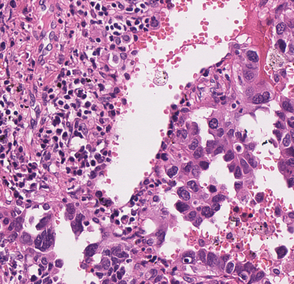
Tumor epithelial tissue: yes
Tumor-associated stroma tissue: yes
Normal tissue: no